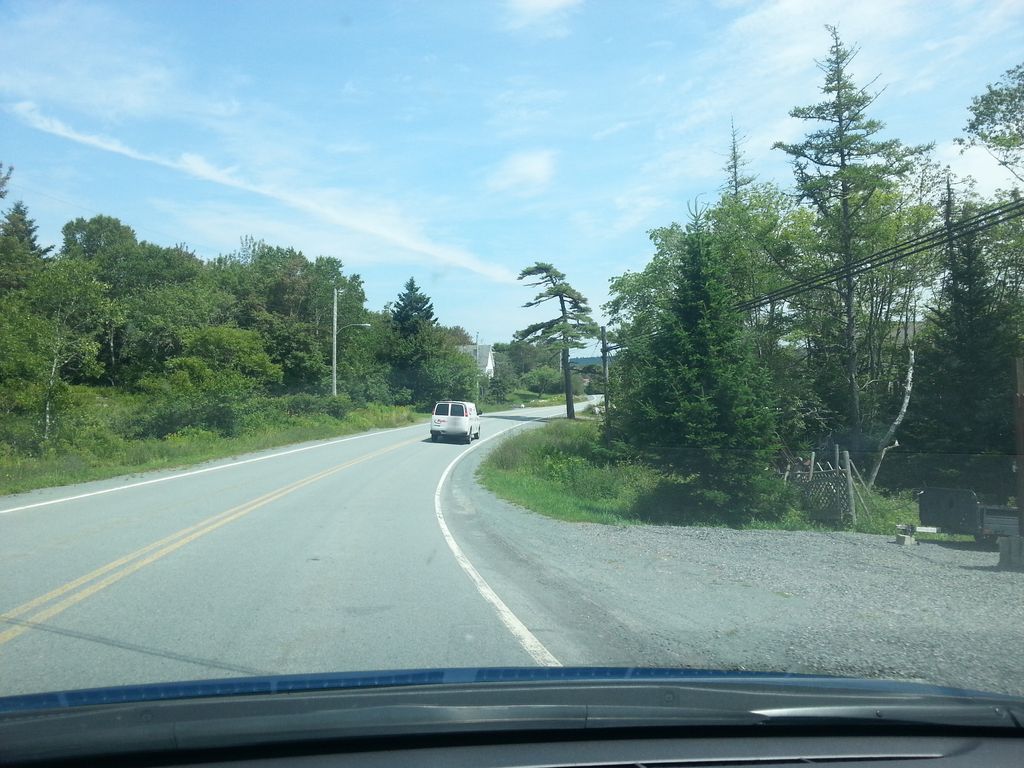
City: halifax